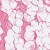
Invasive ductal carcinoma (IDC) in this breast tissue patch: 0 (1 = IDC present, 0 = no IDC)